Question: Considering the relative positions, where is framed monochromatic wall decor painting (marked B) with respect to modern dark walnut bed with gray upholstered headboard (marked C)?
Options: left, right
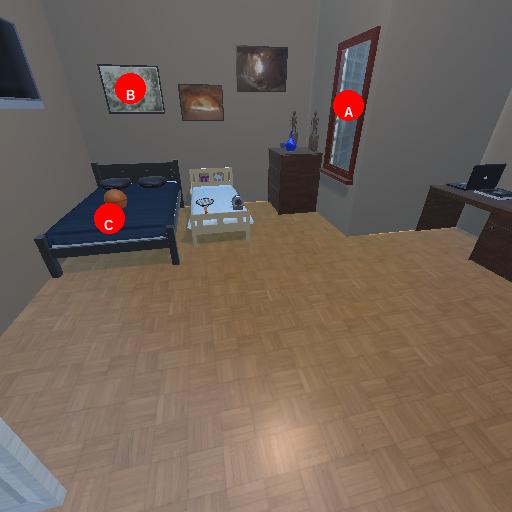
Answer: left